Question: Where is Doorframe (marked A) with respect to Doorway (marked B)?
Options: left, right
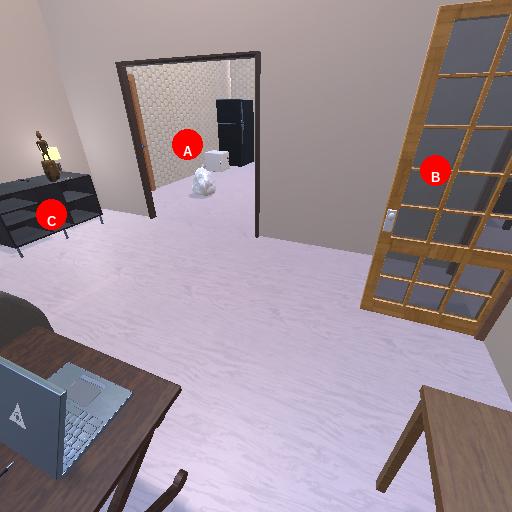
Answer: left